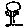
Label: tree